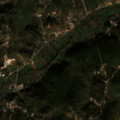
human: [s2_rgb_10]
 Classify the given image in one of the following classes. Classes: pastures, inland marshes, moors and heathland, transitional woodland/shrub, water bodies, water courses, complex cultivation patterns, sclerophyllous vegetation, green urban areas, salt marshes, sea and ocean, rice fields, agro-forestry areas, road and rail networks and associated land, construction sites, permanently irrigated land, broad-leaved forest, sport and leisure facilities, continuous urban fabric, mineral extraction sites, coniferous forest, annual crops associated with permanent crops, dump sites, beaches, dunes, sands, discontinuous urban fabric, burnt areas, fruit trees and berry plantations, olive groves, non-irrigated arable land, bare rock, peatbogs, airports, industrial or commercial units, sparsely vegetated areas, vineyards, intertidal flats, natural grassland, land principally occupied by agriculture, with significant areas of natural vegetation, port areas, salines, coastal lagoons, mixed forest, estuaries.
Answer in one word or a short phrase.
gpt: olive groves, complex cultivation patterns, land principally occupied by agriculture, with significant areas of natural vegetation, sclerophyllous vegetation, transitional woodland/shrub